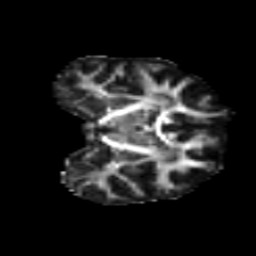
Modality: FA
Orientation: coronal
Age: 17
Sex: female
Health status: ill
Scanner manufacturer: ge
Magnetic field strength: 3 T
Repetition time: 6.752 s
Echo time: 0.079 s